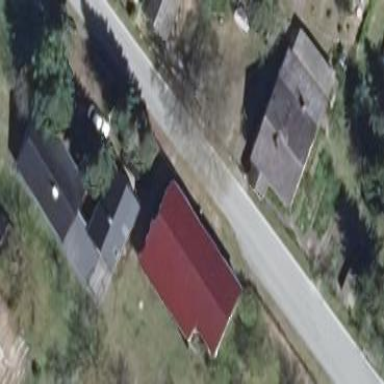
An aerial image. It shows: House with flat maroon roof.